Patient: sex F, age 58
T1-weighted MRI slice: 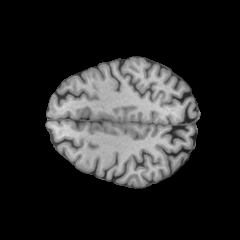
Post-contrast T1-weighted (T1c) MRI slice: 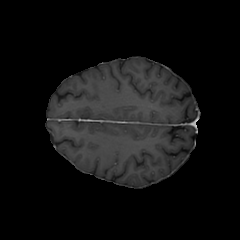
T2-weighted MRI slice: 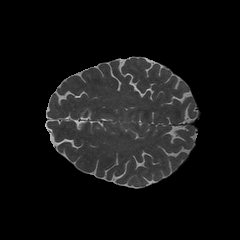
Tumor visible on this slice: no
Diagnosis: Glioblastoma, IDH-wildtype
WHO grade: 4